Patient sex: M
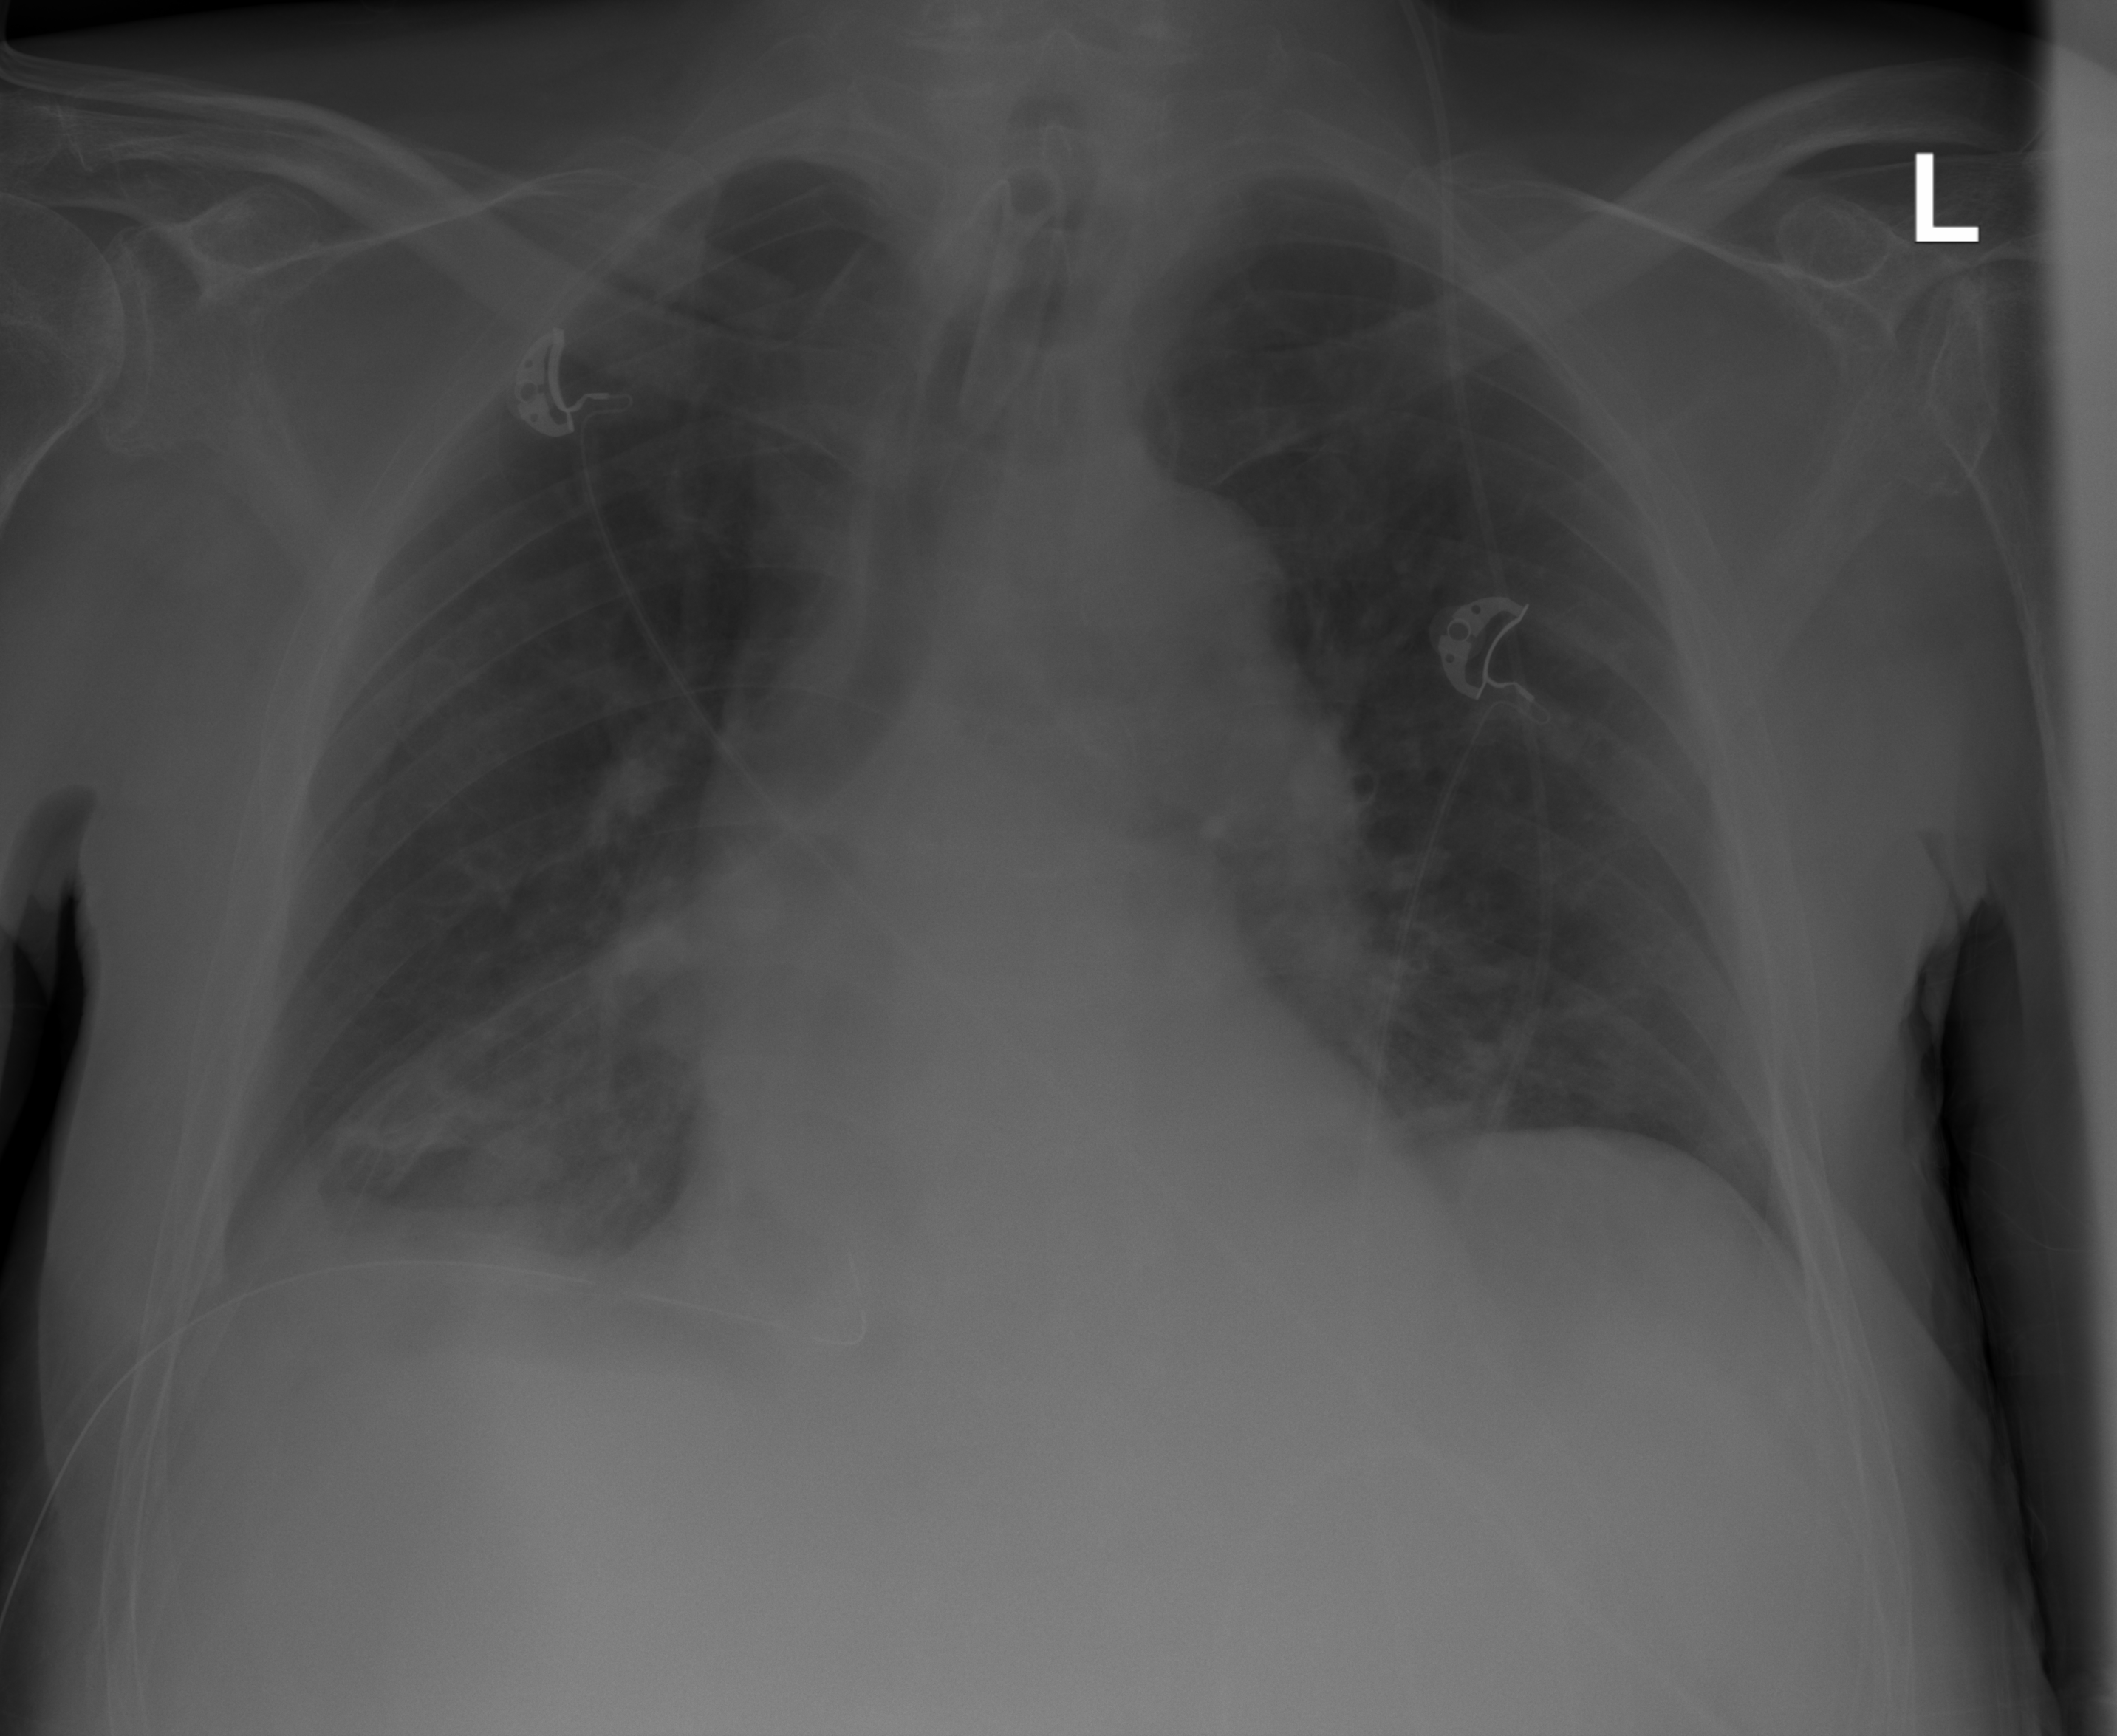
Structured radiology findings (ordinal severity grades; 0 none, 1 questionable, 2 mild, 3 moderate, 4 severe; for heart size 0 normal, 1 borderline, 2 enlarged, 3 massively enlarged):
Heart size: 0
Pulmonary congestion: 0
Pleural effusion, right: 2
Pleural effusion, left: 0
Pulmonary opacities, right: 0
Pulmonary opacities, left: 0
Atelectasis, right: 2
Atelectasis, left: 0